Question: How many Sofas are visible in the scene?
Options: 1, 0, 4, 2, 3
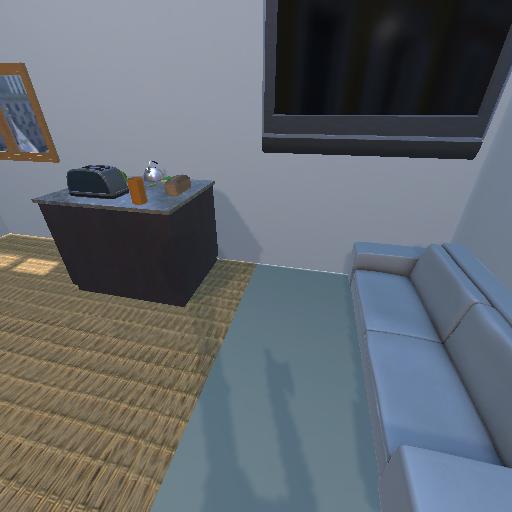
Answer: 1